Interaction volume radius: 5 \u00c5
Interaction volume height: 45 \u00c5
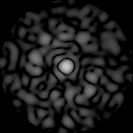
Disorder parameter: 0.8484